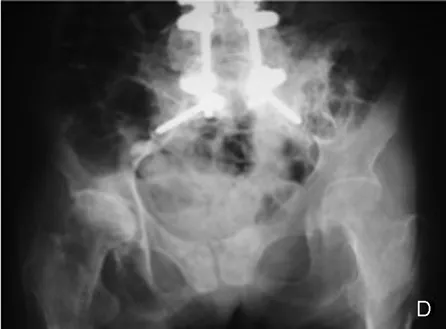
C
) Axial CT images of the bilateral pubis showed fracture lines.
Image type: radiology (x_ray)